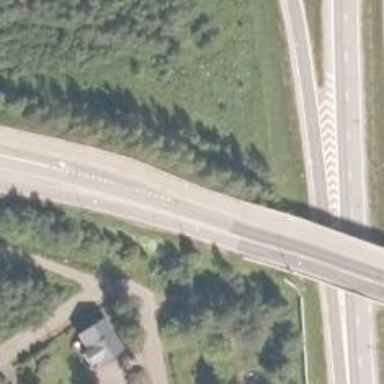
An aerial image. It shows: Asphalt cycleway.